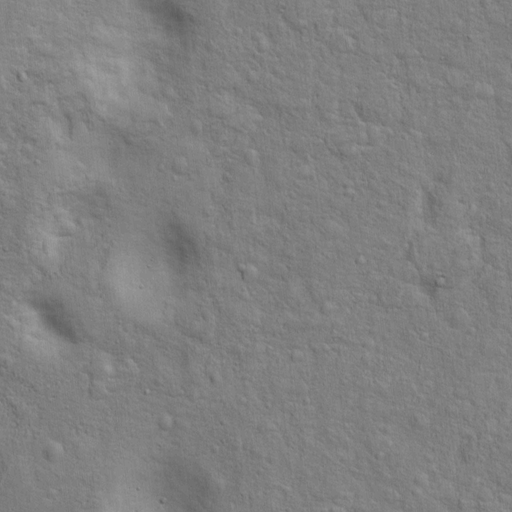
Objects detected: cone, cone, cone, cone